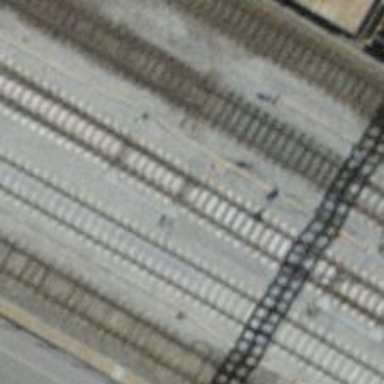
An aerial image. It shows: Railway switch.